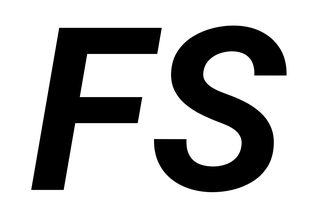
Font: Roboto-Italic_Bold_Italic